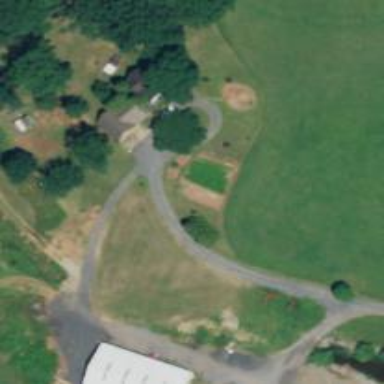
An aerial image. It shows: Driveway.